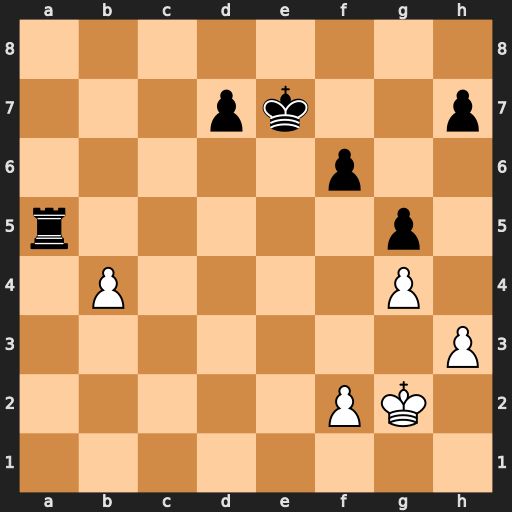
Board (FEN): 8/3pk2p/5p2/r5p1/1P4P1/7P/5PK1/8
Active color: w
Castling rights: -
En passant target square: -
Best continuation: bxa5 Kd6 Kf3